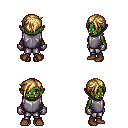
a pixel art fantasy rpg character, female body template, orc, green skin, steel chest armor, metal pants, blonde pixie cut hairstyle, metal gloves, brown shoes, four views (front, back, left, right), 2x2 character sprite sheet, small pixel art, hard edges, no anti-aliasing